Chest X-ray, AP view. Patient: 43 years old, sex M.
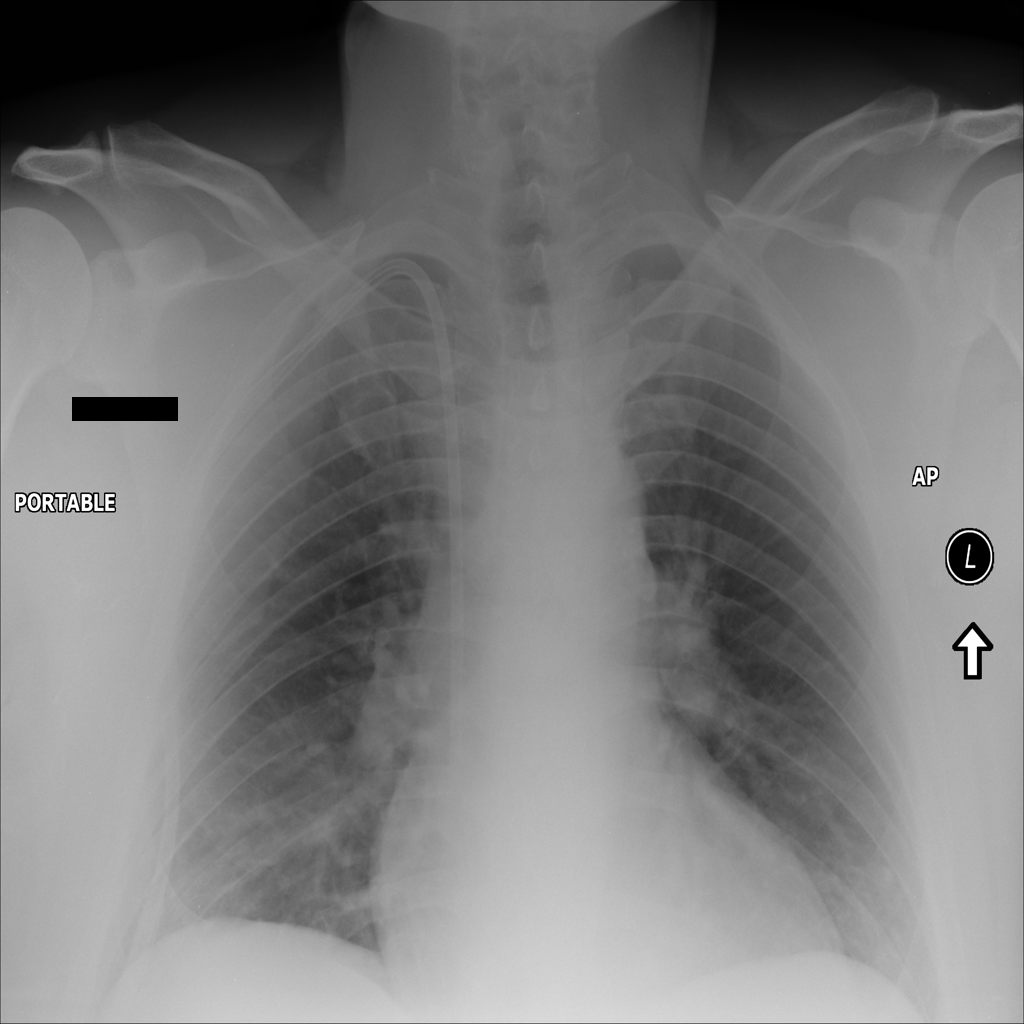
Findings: Infiltration